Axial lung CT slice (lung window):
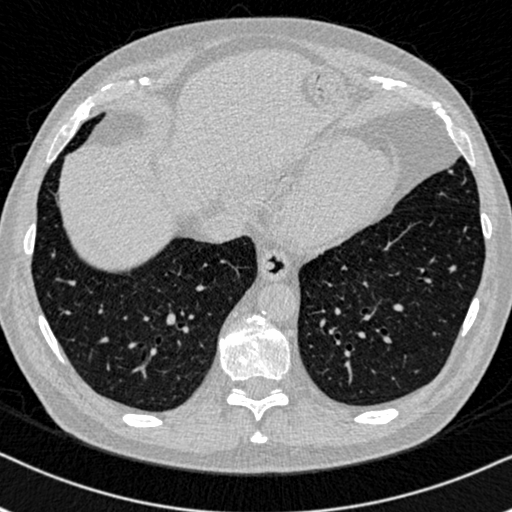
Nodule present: no